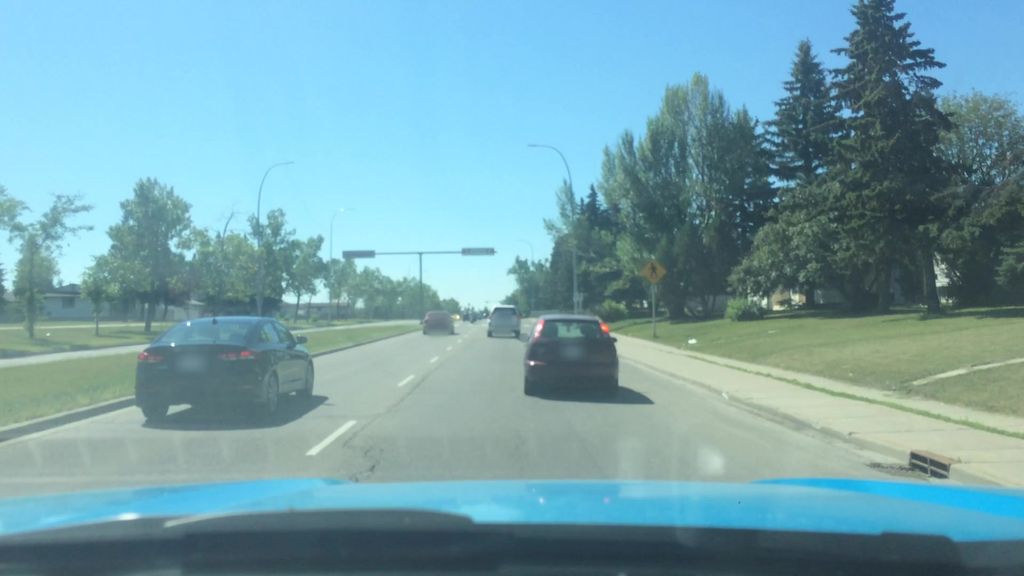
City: calgary